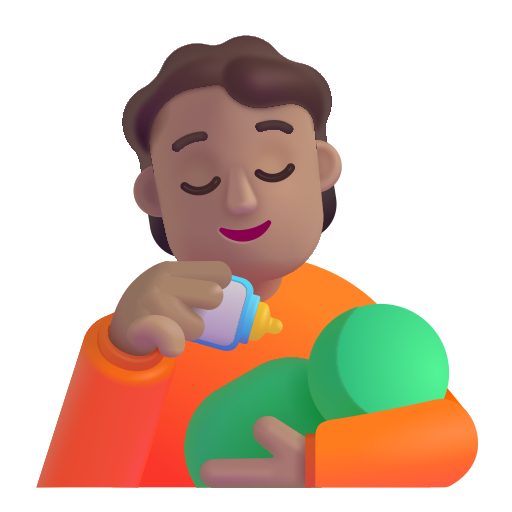
person feeding baby color